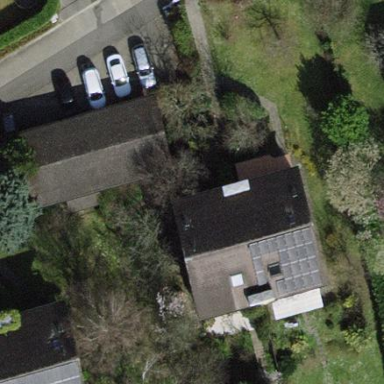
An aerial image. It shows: Group of garages.